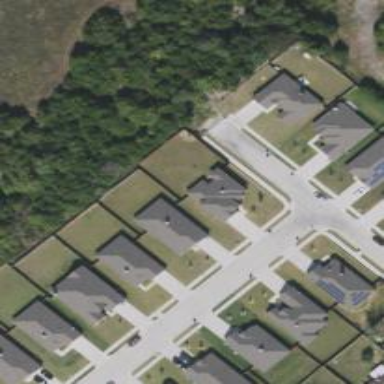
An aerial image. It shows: Residential area with individual plots.